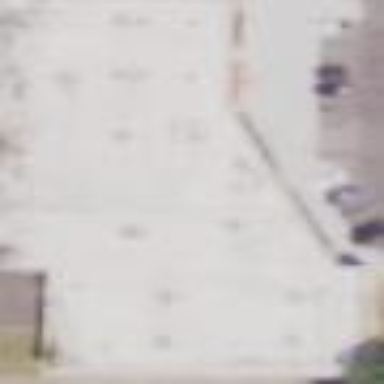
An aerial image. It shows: Commercial building.